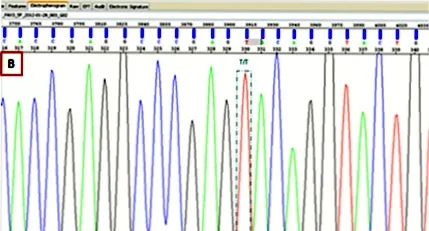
Sequence chromatography. B: Unaffected members and 50 healthy controls are wild-type at this position.
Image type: chart (chart)